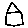
Label: house